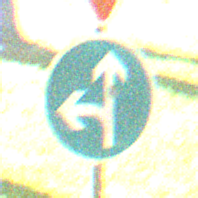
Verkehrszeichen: VorgeschriebeneFahrtrichtungGeradeausOderLinks
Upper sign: VorfahrtGewaehren
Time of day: MorningAfternoon
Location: Outdoor (Nature)
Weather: Clear
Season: NotSpecified
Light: Natural